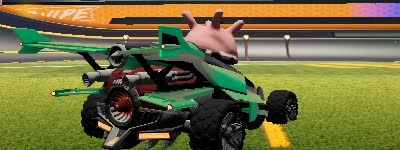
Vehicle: aftershock